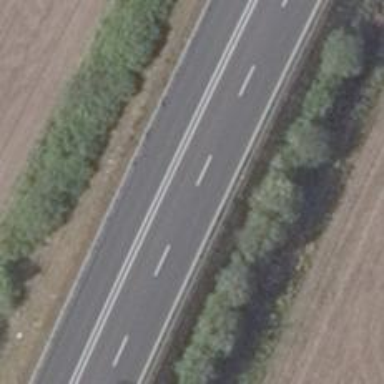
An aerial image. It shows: Trunk motorroad.